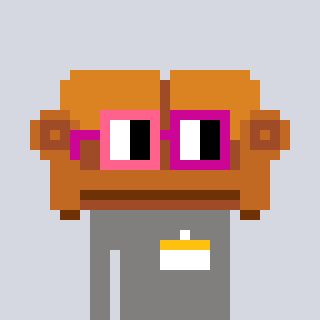
a pixel art character with square pink and red glasses, a couch-shaped head and a bluegrey-colored body on a cool background